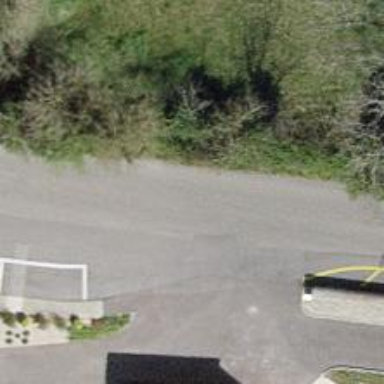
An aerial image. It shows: Hedge barrier.